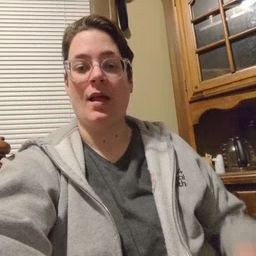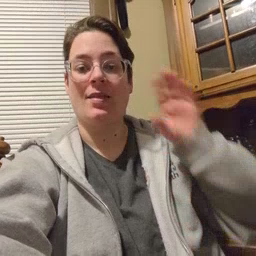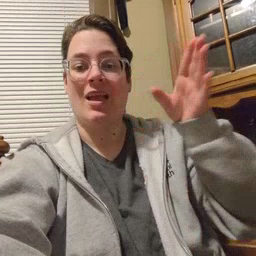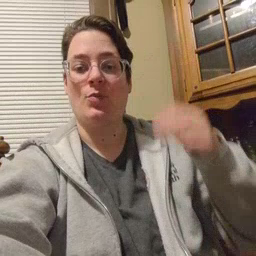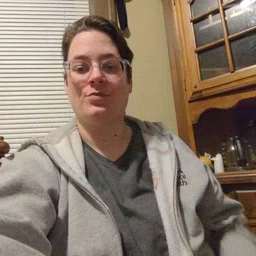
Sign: hello